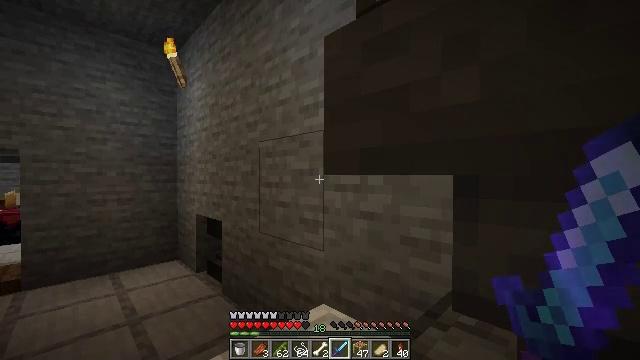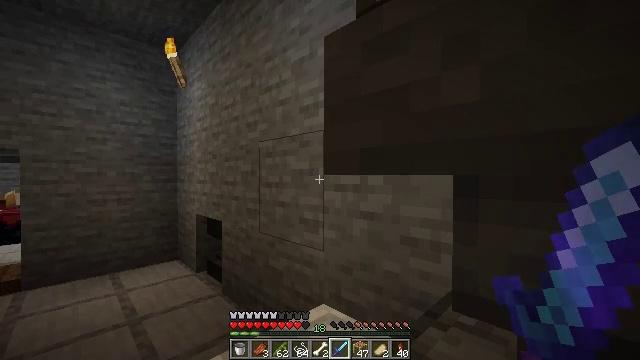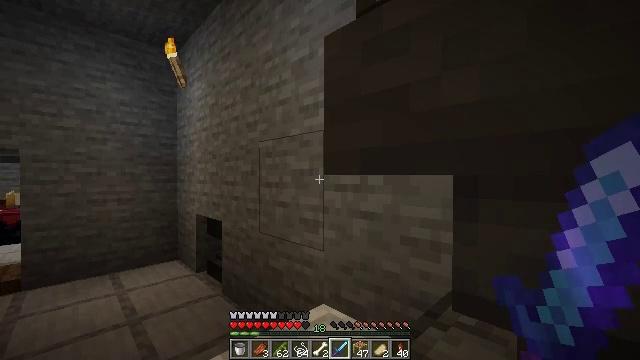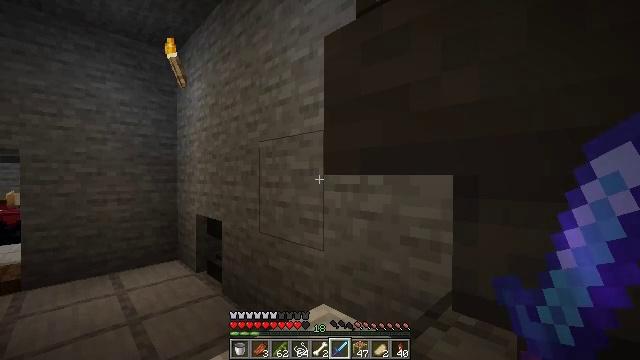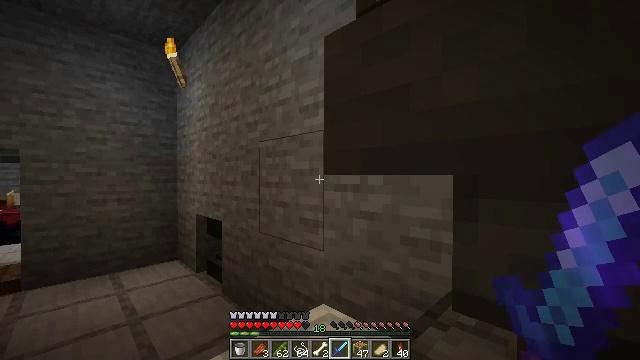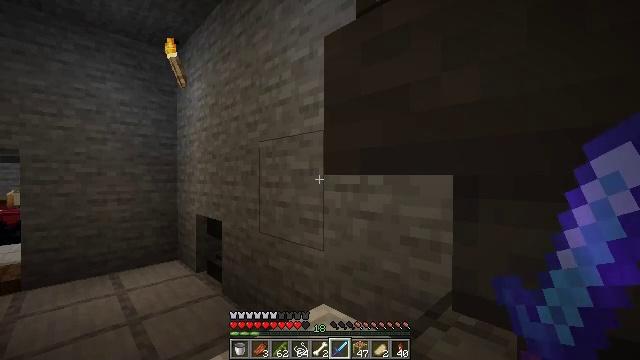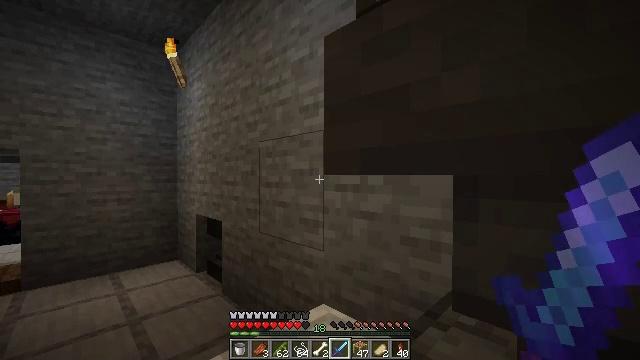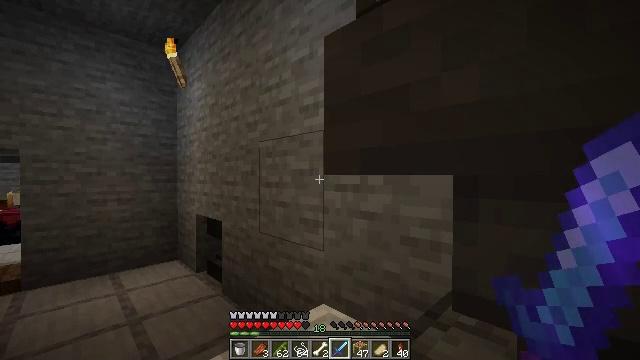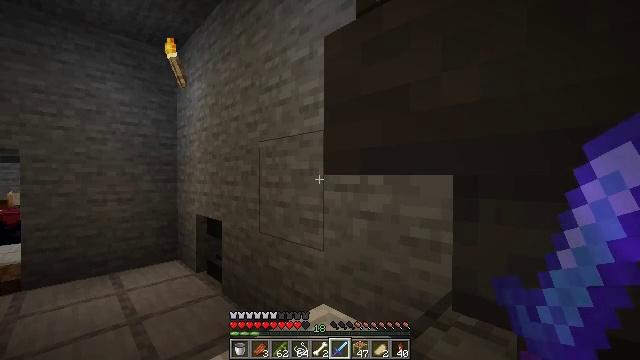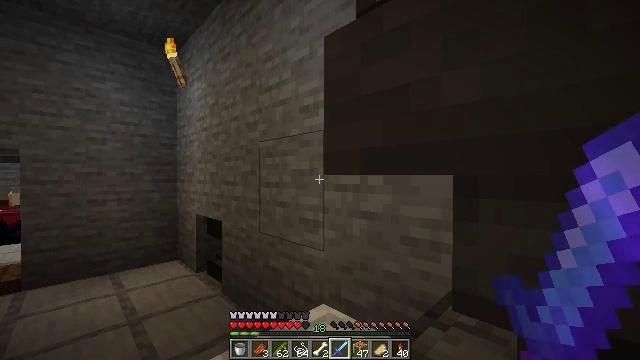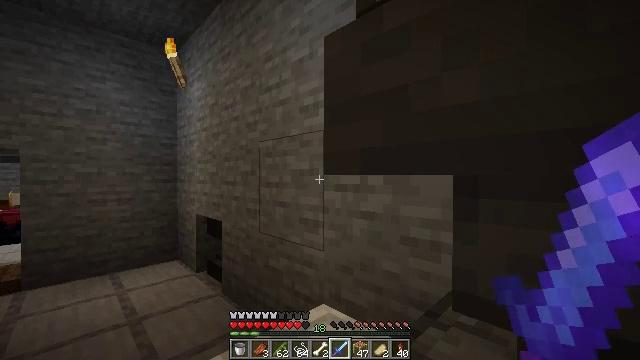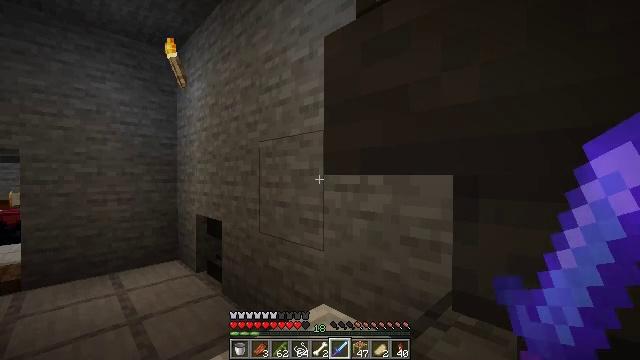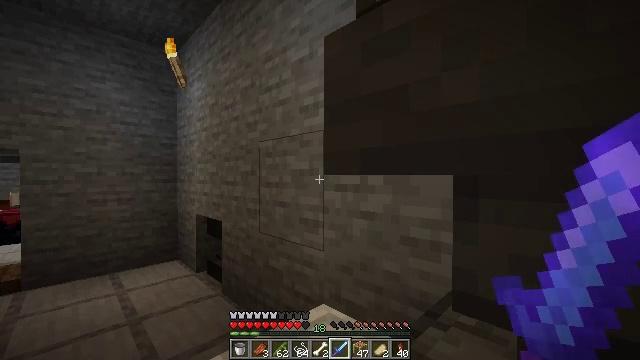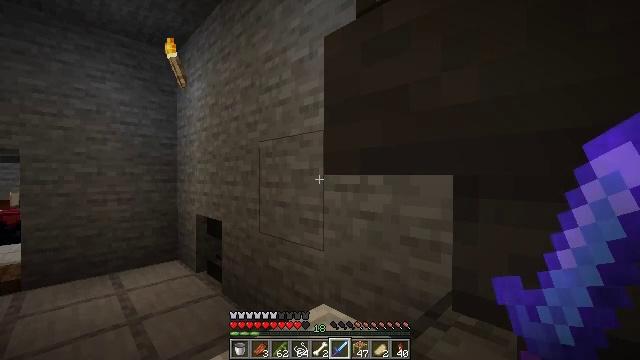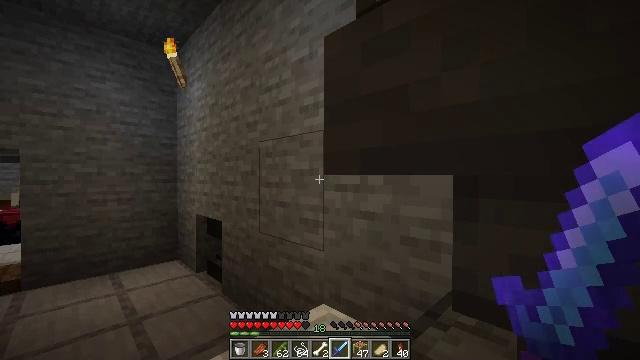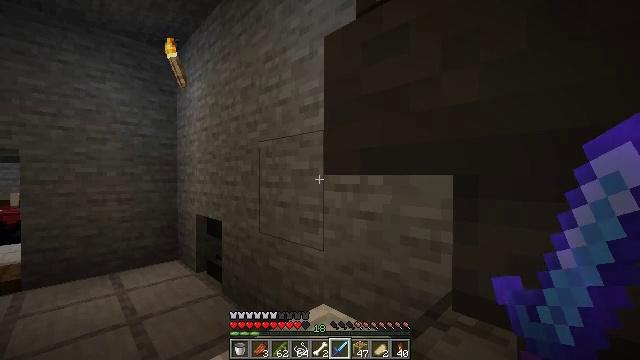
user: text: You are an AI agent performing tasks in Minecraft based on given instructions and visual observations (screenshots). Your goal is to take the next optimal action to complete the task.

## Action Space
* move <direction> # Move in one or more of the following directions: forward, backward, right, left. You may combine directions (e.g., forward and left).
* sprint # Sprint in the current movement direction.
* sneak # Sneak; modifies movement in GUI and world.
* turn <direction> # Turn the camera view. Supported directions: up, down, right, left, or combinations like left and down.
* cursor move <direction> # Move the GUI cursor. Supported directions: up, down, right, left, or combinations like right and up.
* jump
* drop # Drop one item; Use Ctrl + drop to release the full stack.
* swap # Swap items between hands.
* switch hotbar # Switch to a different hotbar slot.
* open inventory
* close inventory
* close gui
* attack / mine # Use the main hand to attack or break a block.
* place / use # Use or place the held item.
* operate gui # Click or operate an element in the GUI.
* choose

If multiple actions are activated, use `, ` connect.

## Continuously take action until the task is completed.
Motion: motion action
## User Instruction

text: Craft scaffolding at the crafting table using bamboo.
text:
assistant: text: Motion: no_op
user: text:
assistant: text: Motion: no_op
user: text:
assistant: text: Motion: no_op
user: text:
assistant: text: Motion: no_op
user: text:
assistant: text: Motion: no_op
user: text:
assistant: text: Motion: no_op
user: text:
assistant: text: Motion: no_op
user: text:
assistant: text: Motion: no_op
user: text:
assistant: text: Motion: no_op
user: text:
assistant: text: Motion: no_op
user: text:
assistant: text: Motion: no_op
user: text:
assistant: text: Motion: no_op
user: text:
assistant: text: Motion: no_op
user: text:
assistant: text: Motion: no_op
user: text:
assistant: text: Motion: no_op
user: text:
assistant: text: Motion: no_op
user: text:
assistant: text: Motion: no_op
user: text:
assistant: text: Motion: no_op
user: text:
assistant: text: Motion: no_op
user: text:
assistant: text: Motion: no_op
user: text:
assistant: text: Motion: no_op
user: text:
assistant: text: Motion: no_op
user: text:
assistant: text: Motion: no_op
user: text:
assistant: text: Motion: no_op
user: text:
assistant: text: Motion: no_op
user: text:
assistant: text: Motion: no_op
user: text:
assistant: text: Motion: no_op
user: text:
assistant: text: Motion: no_op
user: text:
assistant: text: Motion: no_op
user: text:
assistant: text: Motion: no_op